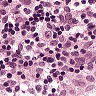
Metastatic tissue present: no